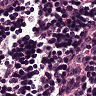
Metastatic tissue present: no